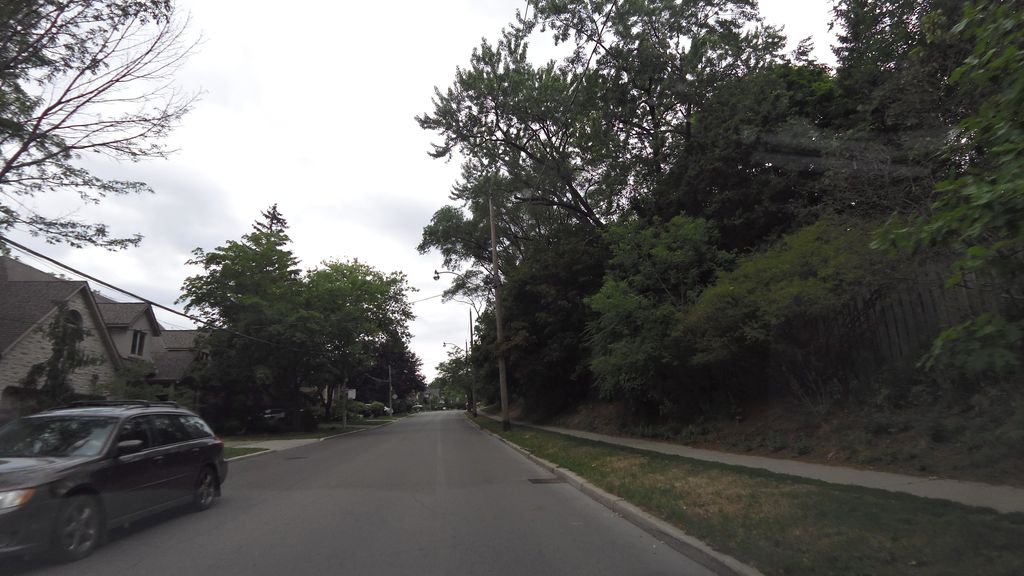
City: toronto